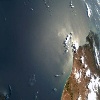
Label: water